【题型】解答题　【知识点】平面几何　【难度】easy
如图，在 \(\triangle ABC\) 中，\(BE\) 平分 \(\angle ABC\)，\(DE \parallel BC\)。

(1) 已知 \(AD = 3\)，\(DE = 2\)，求 \(BC\) 的长；

(2) 如果 \(S_{\triangle ADE} = S_1\)，\(S_{\triangle BDE} = S_2\)，求 \(S_{\triangle BCE}\)（用含 \(S_1, S_2\) 的代数式表示）。
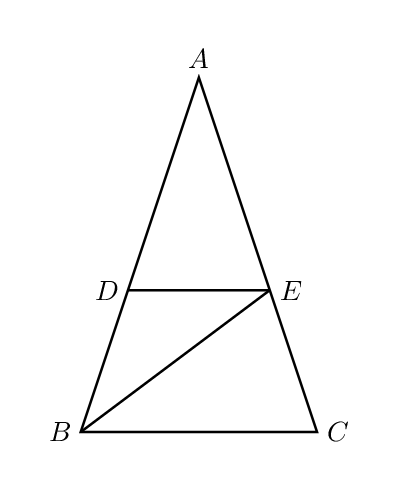
【解答】
【答案】(1) \(\boldsymbol{\dfrac{10}{3}}\)

(2) \(\boldsymbol{S_{\triangle BCE} = \dfrac{S_1(S_1 + S_2)}{S_1}}\)

\vspace{1em}

【分析】本题考查相似三角形的判定和性质，平行线分线段成比例。

(1) 证明 \(\triangle ADE \backsim \triangle ABC\)，列出比例式进行求解即可；

(2) 根据平行线分线段成比例，得到 \(\dfrac{AE}{CE} = \dfrac{AD}{BD}\)，再根据同高三角形的面积比等于底边比，进行求解即可。

\vspace{1em}

【详解】(1) 解：\(\because DE \parallel BC\)，
\[
\therefore \triangle ADE \backsim \triangle ABC,\ \angle DEB = \angle EBC,
\]
\(\because BE\) 平分 \(\angle ABC\)，
\[
\therefore \angle DBE = \angle CBE,
\]
\[
\therefore \angle DBE = \angle BED,
\]
\[
\therefore BD = DE = 2,
\]
\[
\therefore AB = AD + BD = 5,
\]
\[
\therefore \dfrac{DE}{BC} = \dfrac{AD}{AB} = \dfrac{3}{5},\ \therefore BC = \dfrac{10}{3}.
\]

(2) \(\because S_{\triangle ADE} = S_1,\ S_{\triangle BDE} = S_2\)，
\[
\therefore S_{\triangle ABE} = S_1 + S_2,\ \dfrac{AD}{BD} = \dfrac{S_1}{S_2},
\]
\(\because DE \parallel BC\)，
\[
\therefore \dfrac{AE}{CE} = \dfrac{AD}{BD} = \dfrac{S_1}{S_2},
\]
\[
\therefore \dfrac{S_{\triangle ABE}}{S_{\triangle BCE}} = \dfrac{AE}{CE} = \dfrac{S_1}{S_2},
\]
\[
\therefore S_{\triangle BCE} = \dfrac{S_2(S_1 + S_2)}{S_1}.
\]